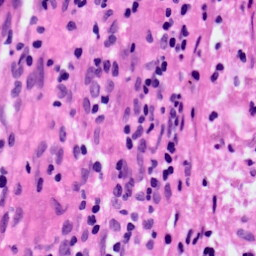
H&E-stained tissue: Lung